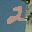
Label: 2